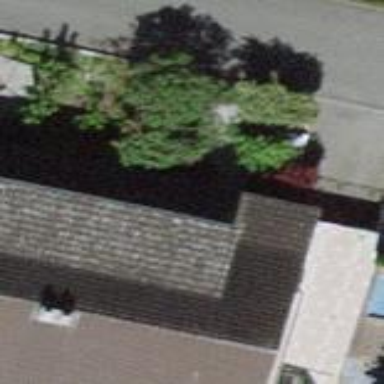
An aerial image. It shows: Semidetached house.